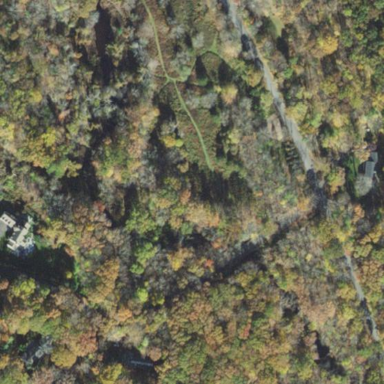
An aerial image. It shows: Existing preserved open space in the woodland.